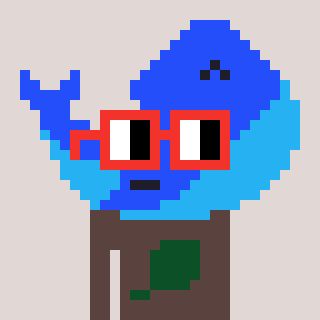
a pixel art character with square red glasses, a whale-shaped head and a darkbrown-colored body on a warm background